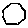
Label: hexagon